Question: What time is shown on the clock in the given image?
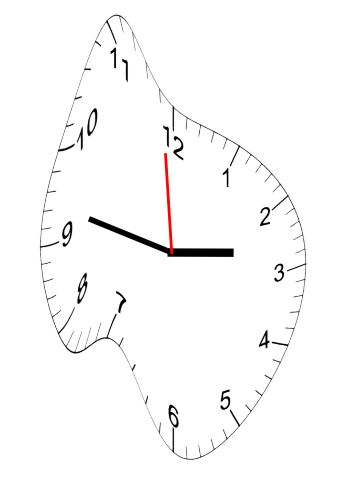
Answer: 02:46:59